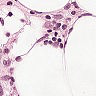
Metastatic tissue present: no